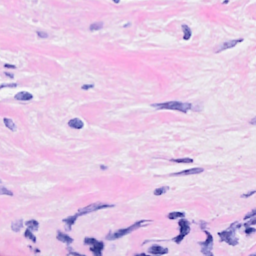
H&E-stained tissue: Breast